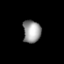
Tissue: prostate
Cell type: T cells
Senescence score: 0.7385
Nuclear area (px): 392
Mean DAPI intensity: 154.936